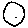
Label: circle